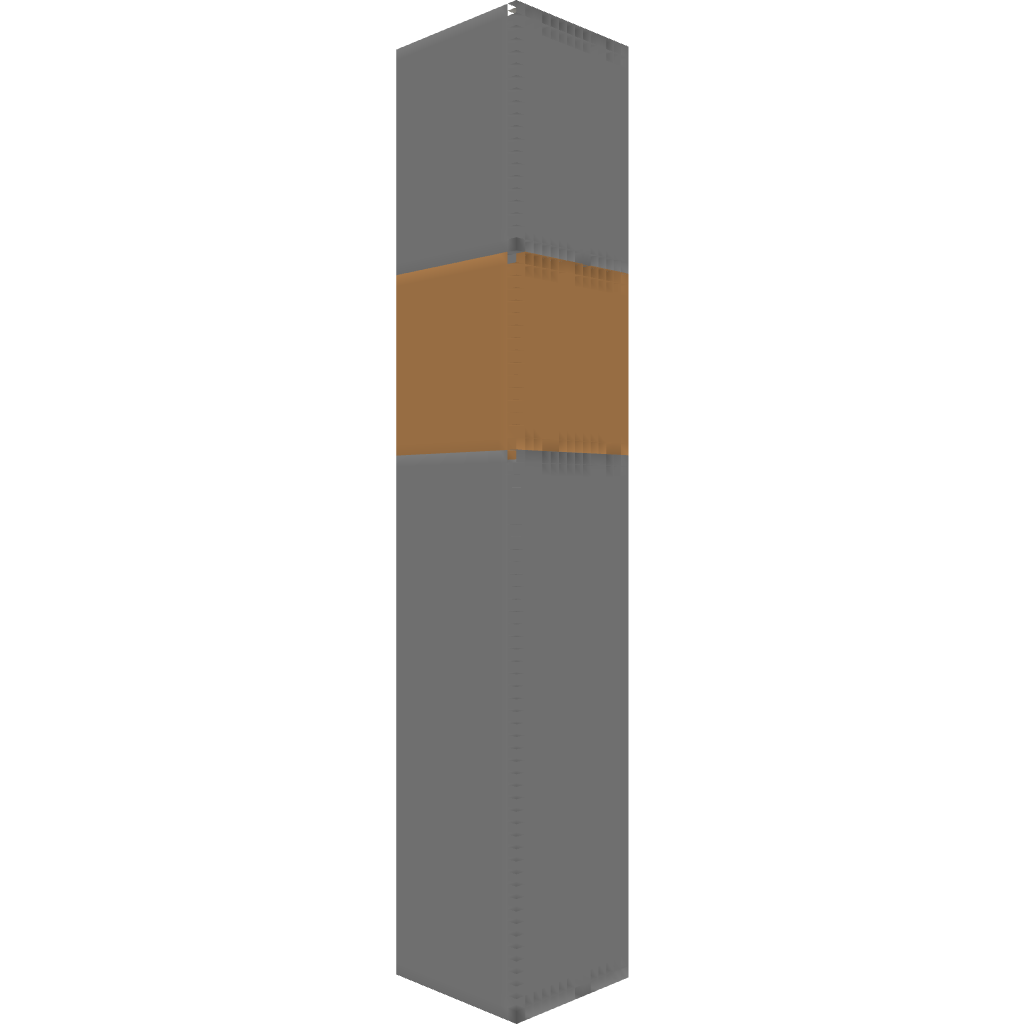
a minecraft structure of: Glostone tower